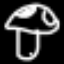
Label: mushroom